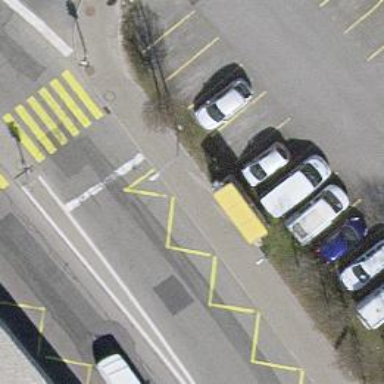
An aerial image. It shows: Bus stop with shelter. It is platform for public transport.